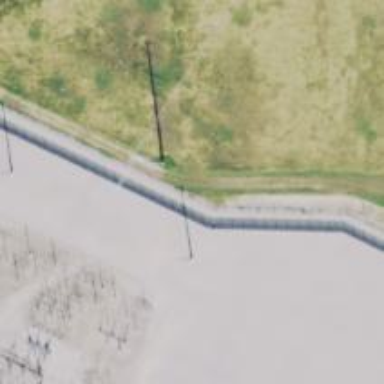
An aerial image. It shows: Power tower.